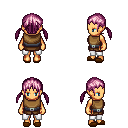
a pixel art fantasy rpg character, female body template, human, tanned skin, leather chest armor, white pants, pink twin-tailed hairstyle, brown slippers, four views (front, back, left, right), 2x2 character sprite sheet, small pixel art, hard edges, no anti-aliasing